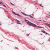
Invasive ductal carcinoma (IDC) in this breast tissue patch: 1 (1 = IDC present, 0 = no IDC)